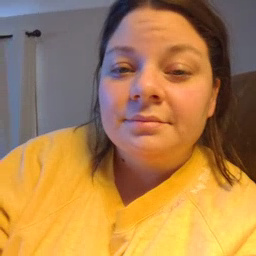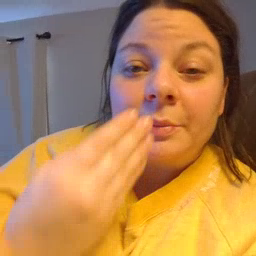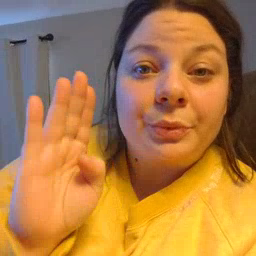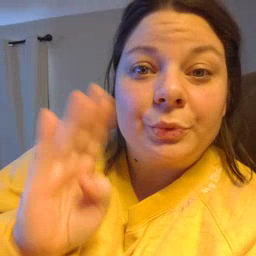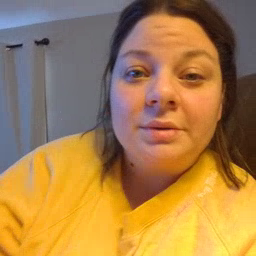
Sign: blue